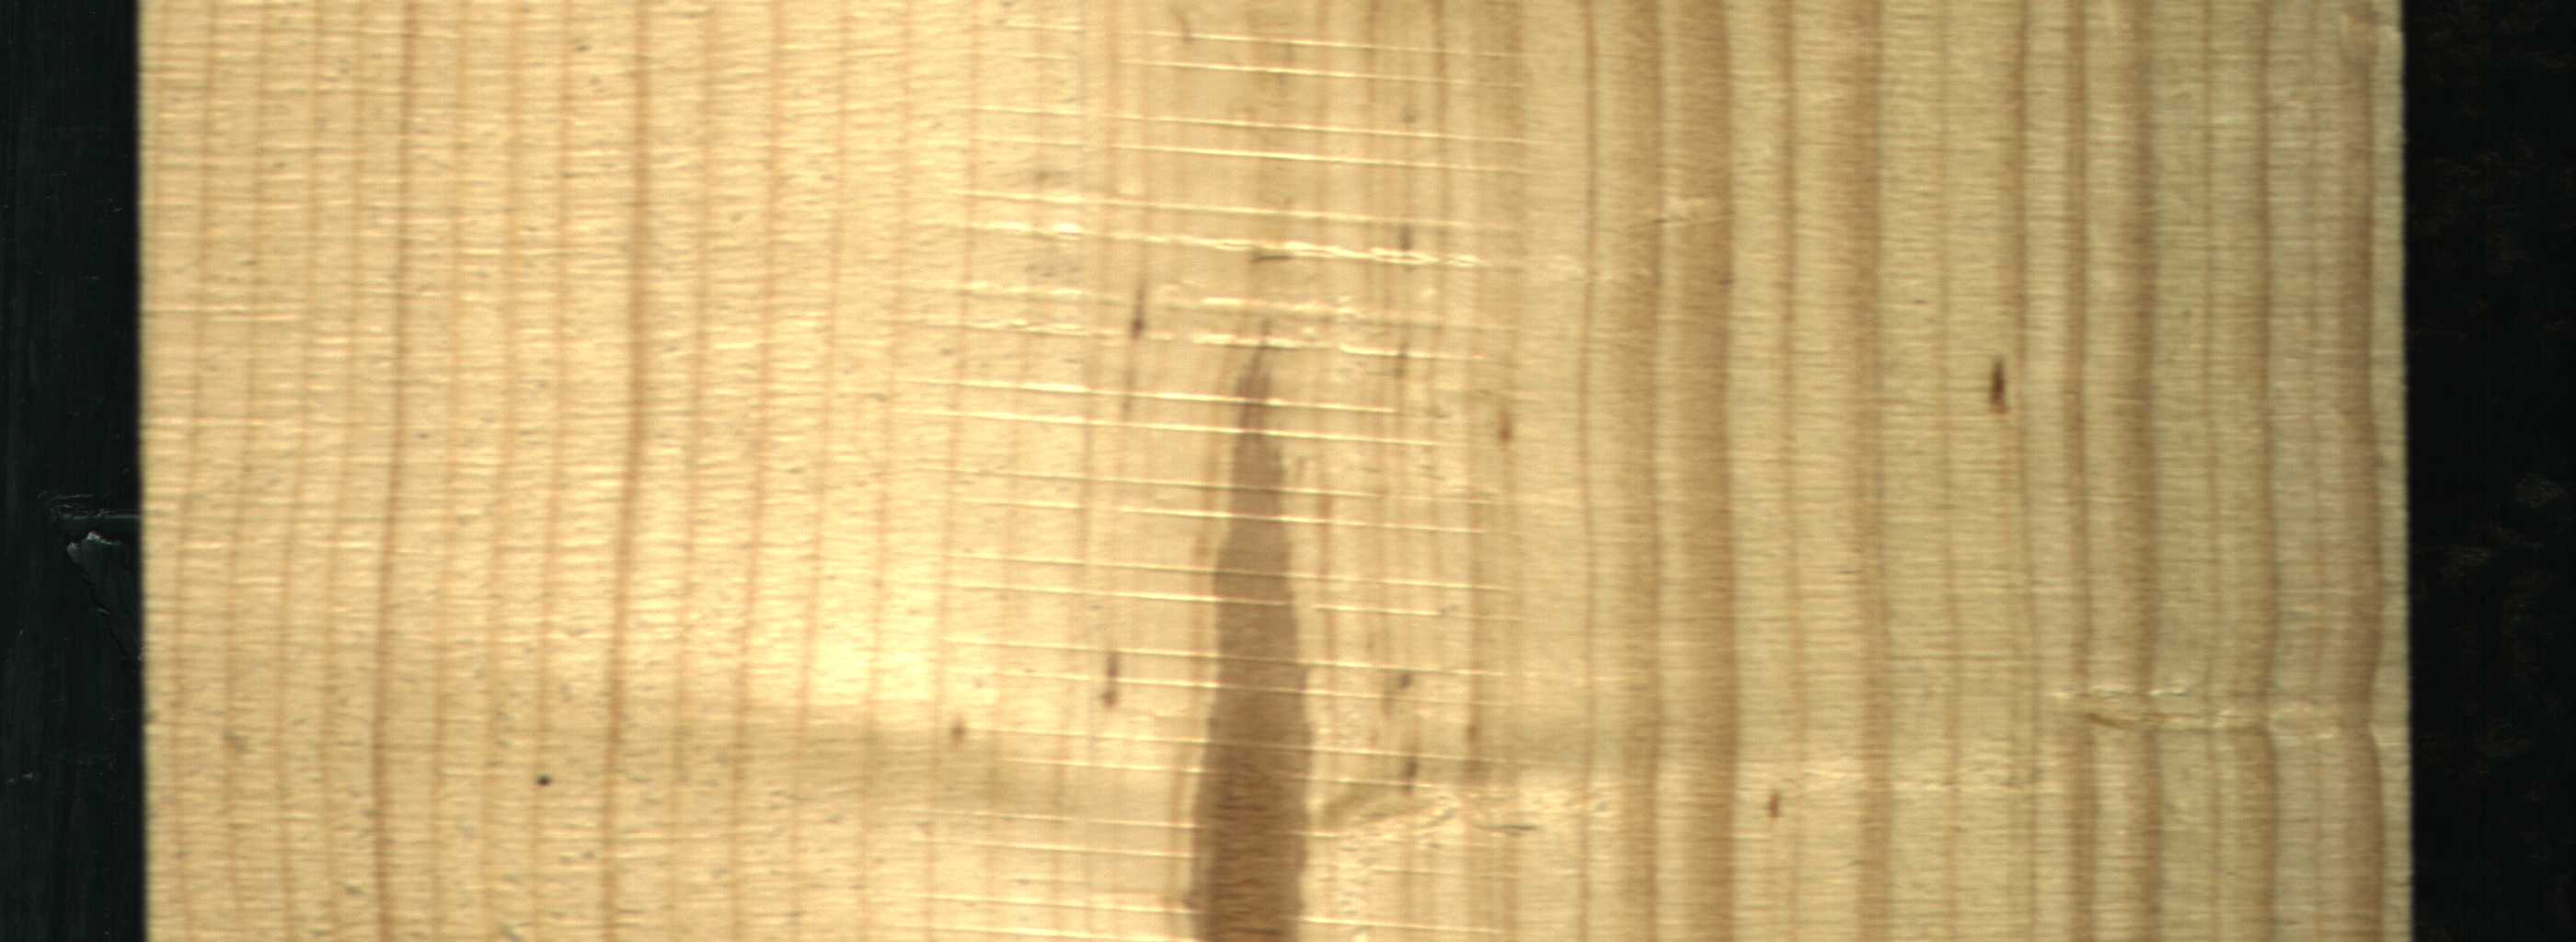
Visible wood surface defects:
Marrow